Field crop: maize
Growth stage: 2
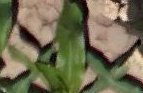
Species: maize